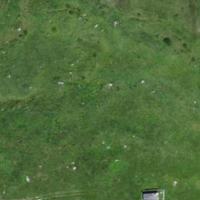
EUNIS habitat code: 26
Species observed at this site:
Oenanthe oenanthe
Falco tinnunculus
Parnassius apollo